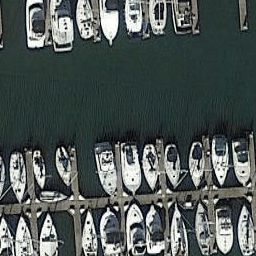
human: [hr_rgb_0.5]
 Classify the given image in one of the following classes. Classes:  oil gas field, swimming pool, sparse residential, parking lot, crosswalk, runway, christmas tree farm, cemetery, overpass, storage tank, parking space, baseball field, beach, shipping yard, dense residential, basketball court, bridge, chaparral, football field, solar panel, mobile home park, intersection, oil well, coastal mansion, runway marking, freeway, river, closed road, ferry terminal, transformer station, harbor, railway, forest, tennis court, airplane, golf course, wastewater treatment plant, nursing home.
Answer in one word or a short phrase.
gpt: harbor